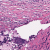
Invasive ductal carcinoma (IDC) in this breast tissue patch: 0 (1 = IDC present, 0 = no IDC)